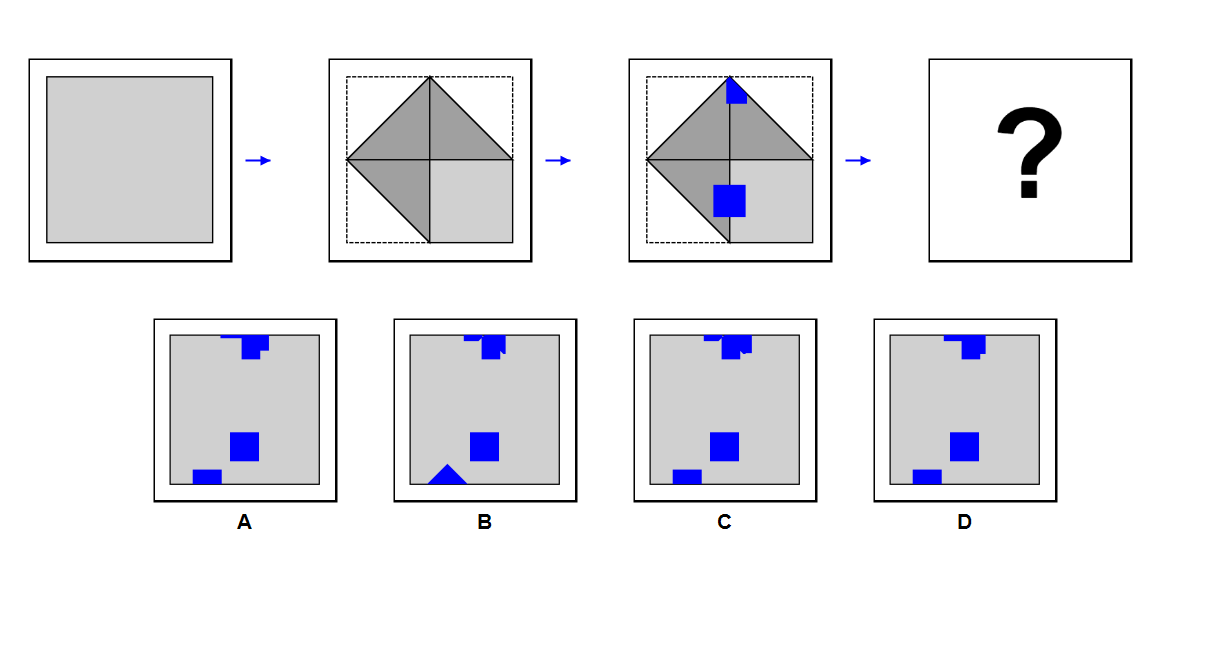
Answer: A